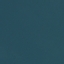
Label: SeaLake